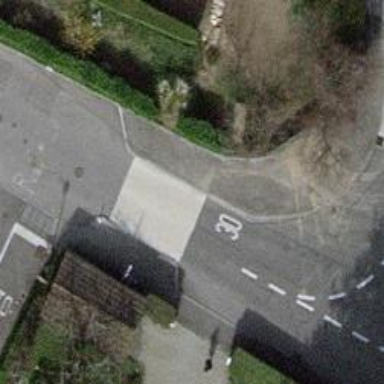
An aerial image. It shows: Traffic calming feature called choker.